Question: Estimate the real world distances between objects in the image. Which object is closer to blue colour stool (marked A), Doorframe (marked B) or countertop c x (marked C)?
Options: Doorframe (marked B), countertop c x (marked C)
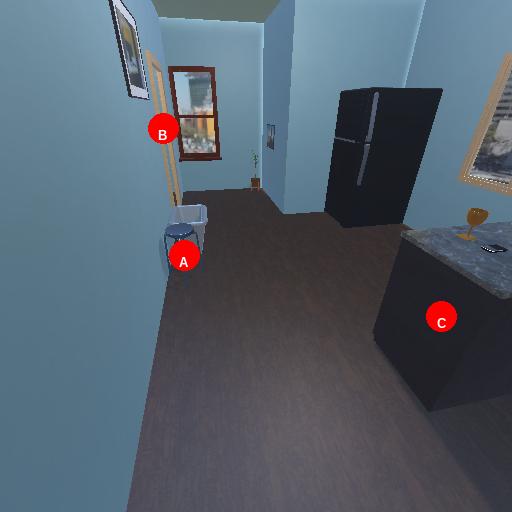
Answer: Doorframe (marked B)